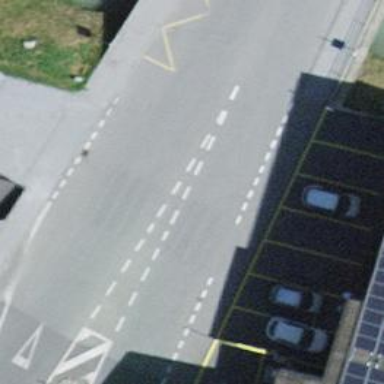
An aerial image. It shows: Uncontrolled zebra crossing on the road.